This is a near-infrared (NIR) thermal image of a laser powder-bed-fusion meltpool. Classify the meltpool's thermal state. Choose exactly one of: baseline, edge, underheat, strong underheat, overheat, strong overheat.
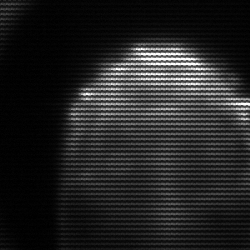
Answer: edge